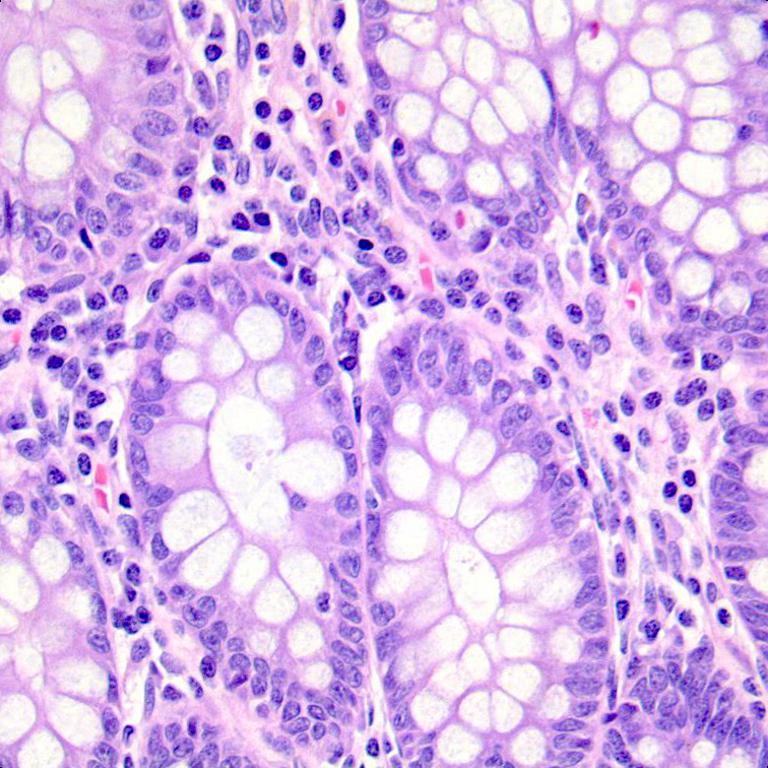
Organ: colon
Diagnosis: benign